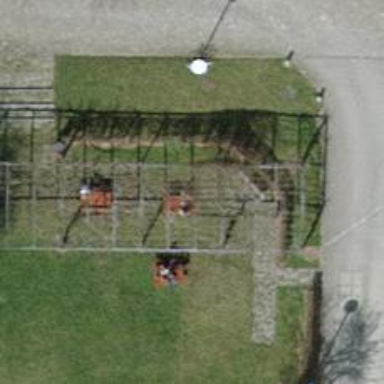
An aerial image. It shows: Picnic table located in leisure land area.